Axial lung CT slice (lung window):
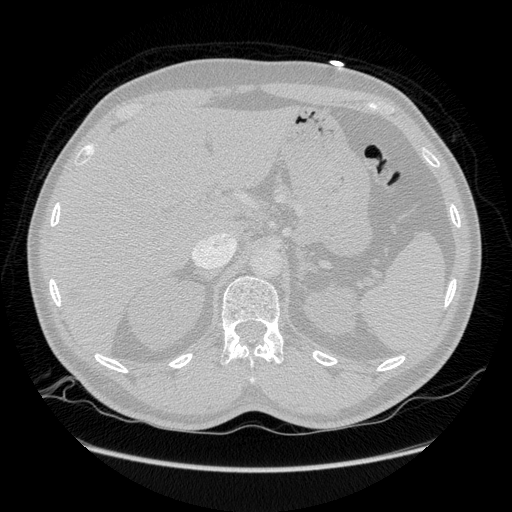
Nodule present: no